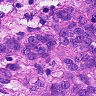
Metastatic tissue present: yes